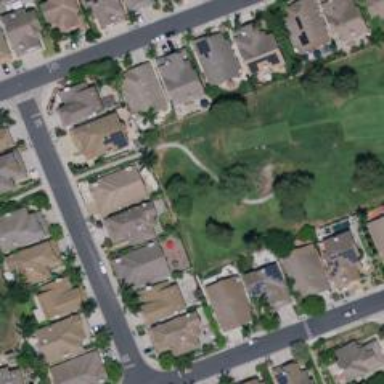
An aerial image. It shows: Path for golf carts.